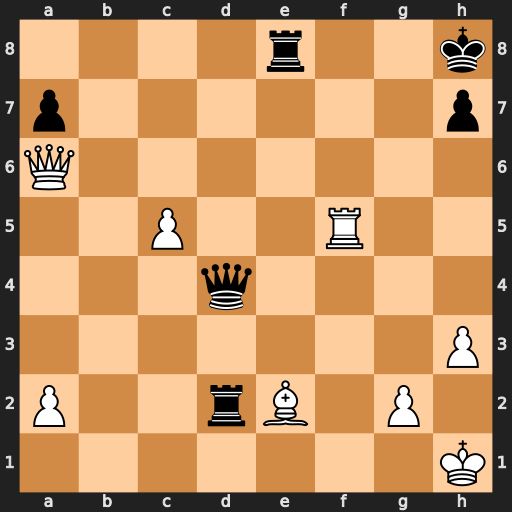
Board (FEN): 4r2k/p6p/Q7/2P2R2/3q4/7P/P2rB1P1/7K
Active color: w
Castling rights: -
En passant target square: -
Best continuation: Qh6 Rd1+ Bxd1 Qxd1+ Kh2